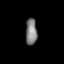
Tissue: skin
Cell type: Epithelial cells
Senescence score: 0.274
Nuclear area (px): 308
Mean DAPI intensity: 122.455